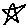
Label: star